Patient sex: M
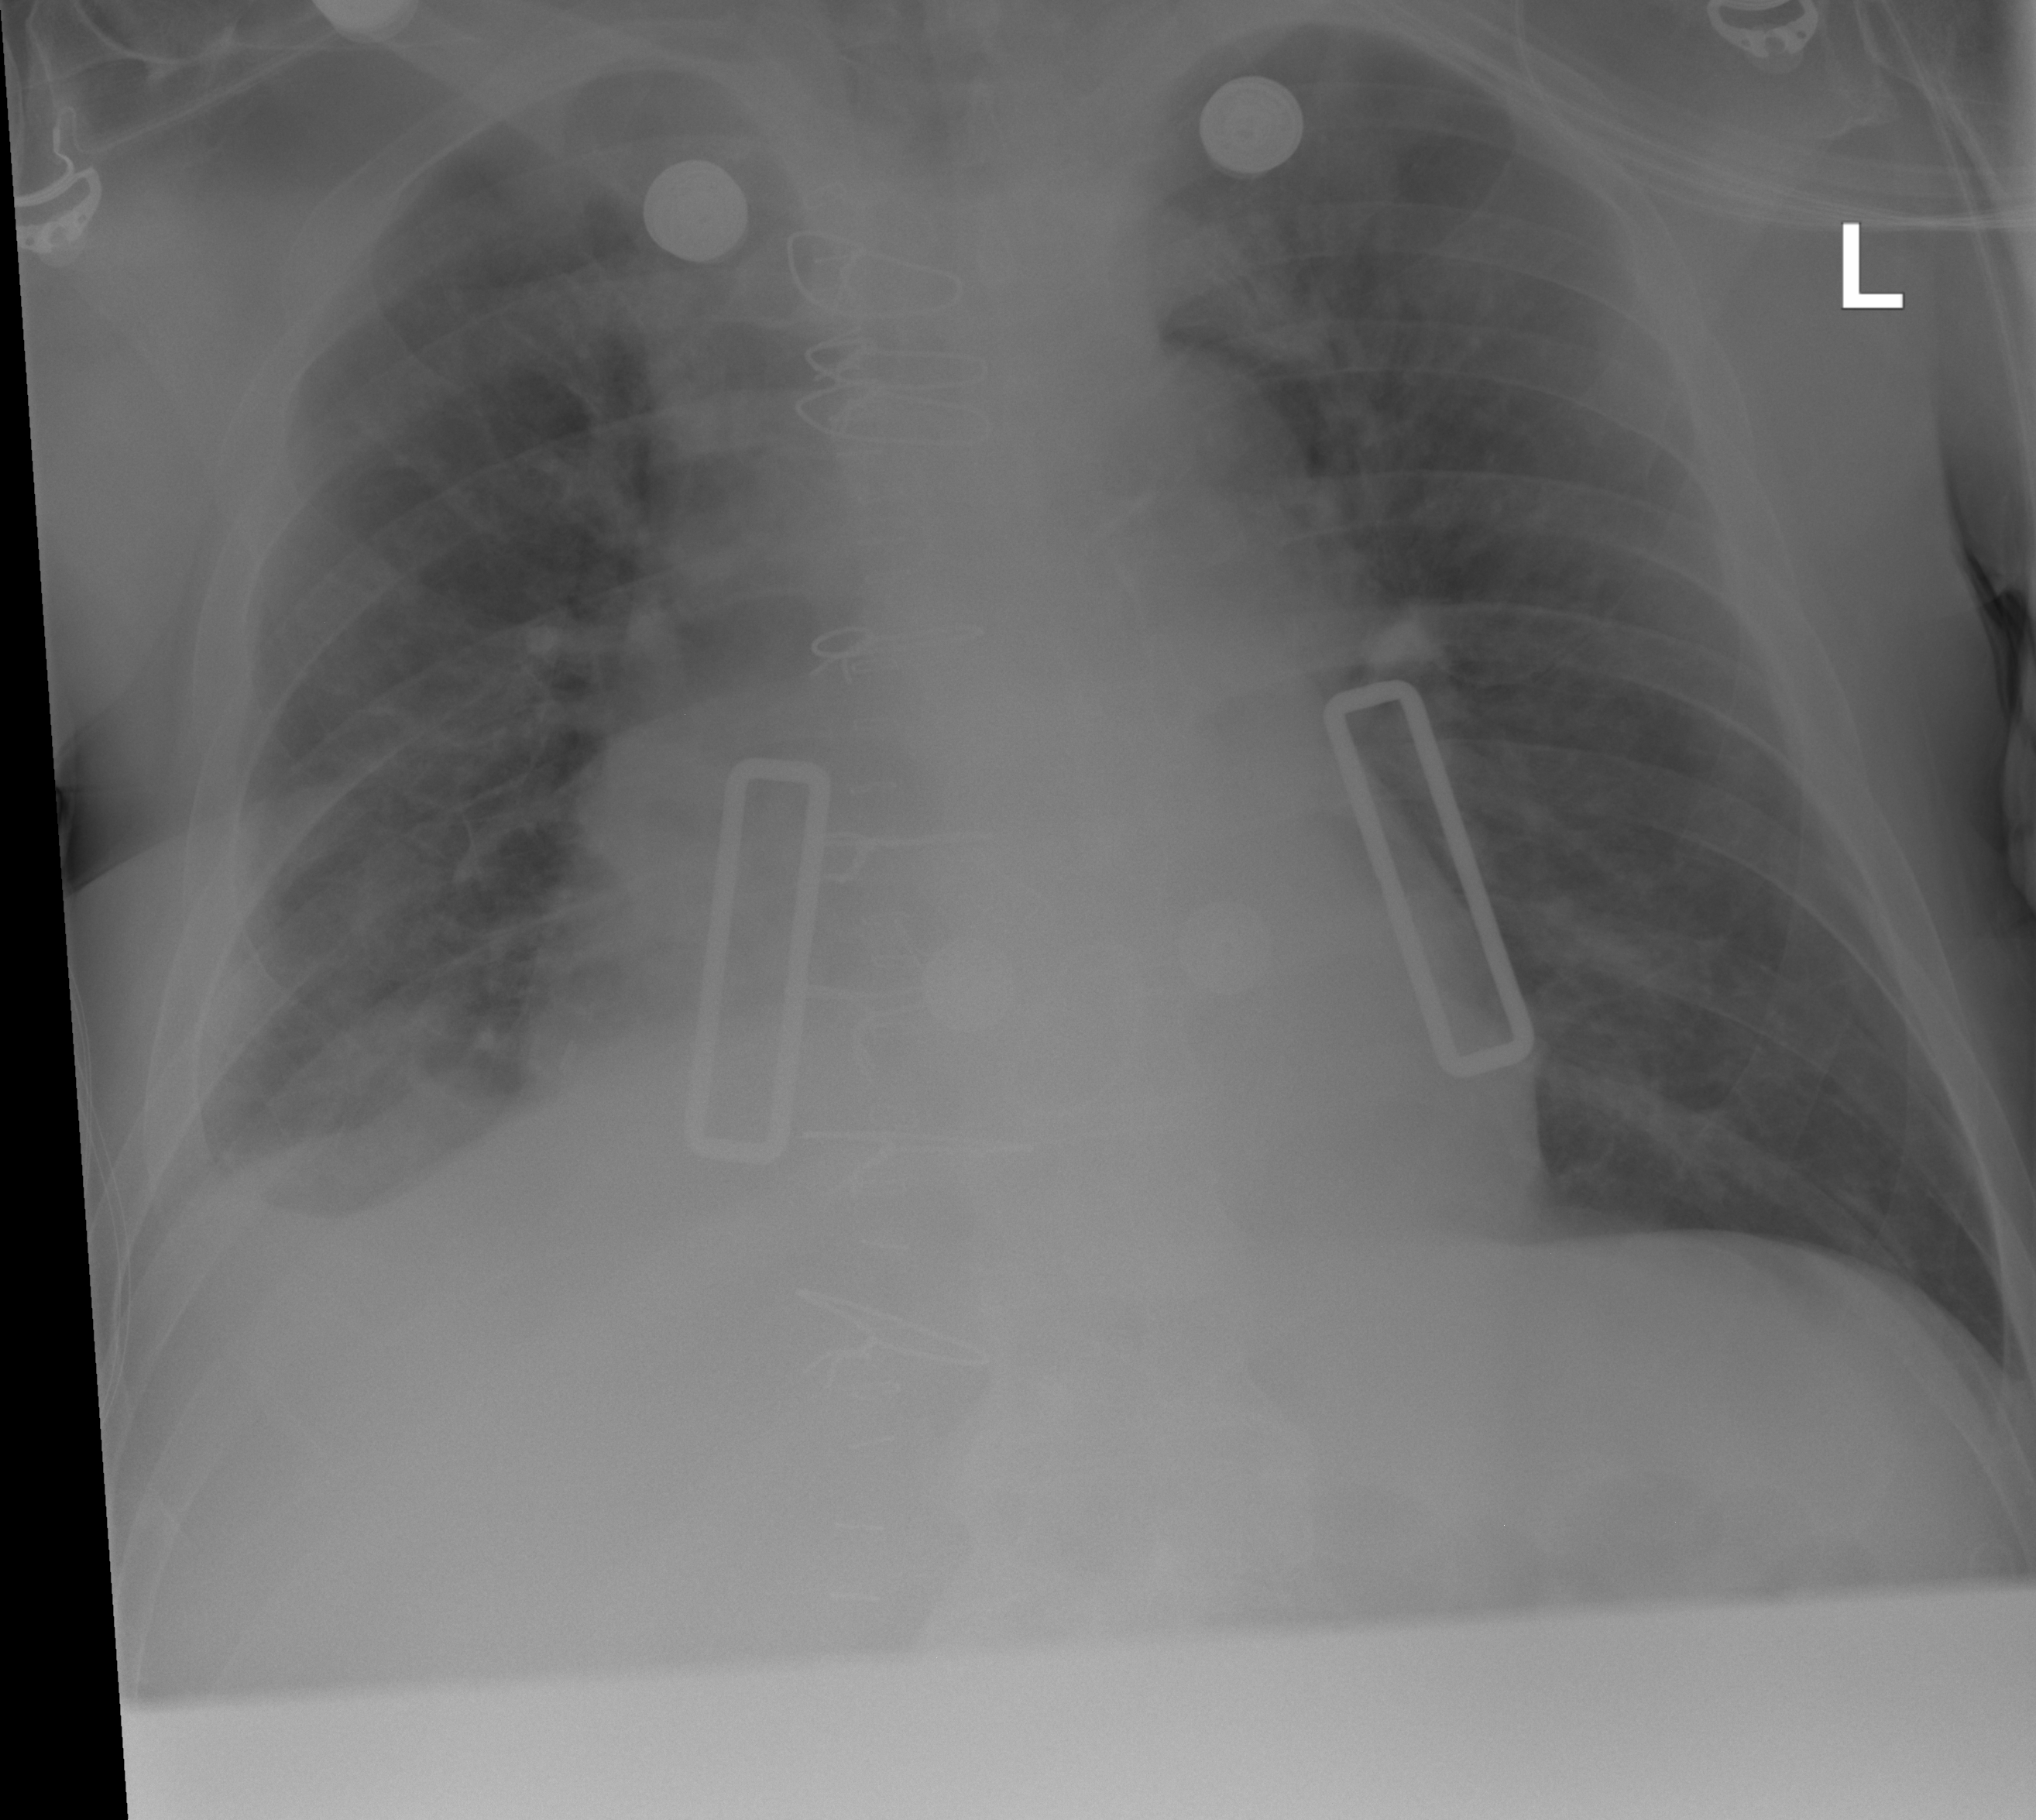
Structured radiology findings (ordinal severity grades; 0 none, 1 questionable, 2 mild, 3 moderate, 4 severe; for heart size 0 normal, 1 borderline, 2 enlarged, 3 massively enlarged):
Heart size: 2
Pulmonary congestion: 2
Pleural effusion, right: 3
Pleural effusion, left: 0
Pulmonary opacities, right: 0
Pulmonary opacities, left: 0
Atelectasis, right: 2
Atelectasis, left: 0